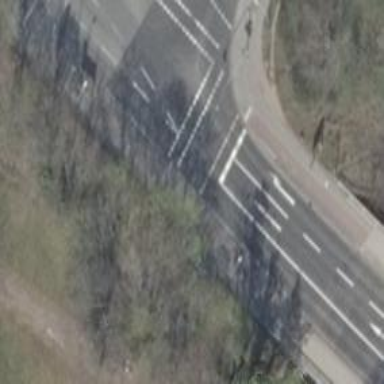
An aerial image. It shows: Secondary road with asphalt surface. There are separate sidewalks on both sides.